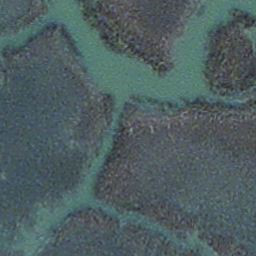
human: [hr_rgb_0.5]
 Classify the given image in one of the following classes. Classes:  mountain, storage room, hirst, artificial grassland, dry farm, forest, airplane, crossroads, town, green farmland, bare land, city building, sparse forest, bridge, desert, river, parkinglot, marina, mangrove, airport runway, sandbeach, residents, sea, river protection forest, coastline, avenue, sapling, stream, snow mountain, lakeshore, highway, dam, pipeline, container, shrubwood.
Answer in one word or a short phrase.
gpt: stream